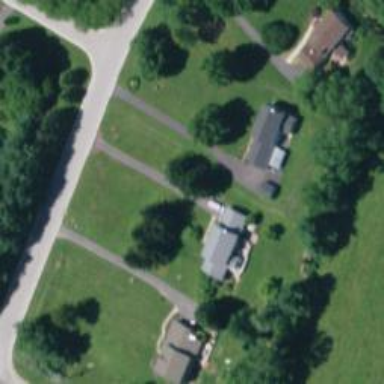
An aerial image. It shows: Driveway leading to service road.